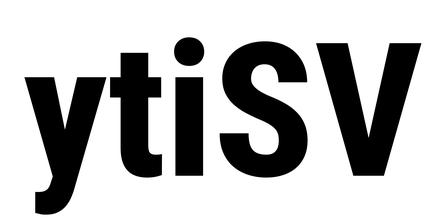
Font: Roboto_Condensed_ExtraBold